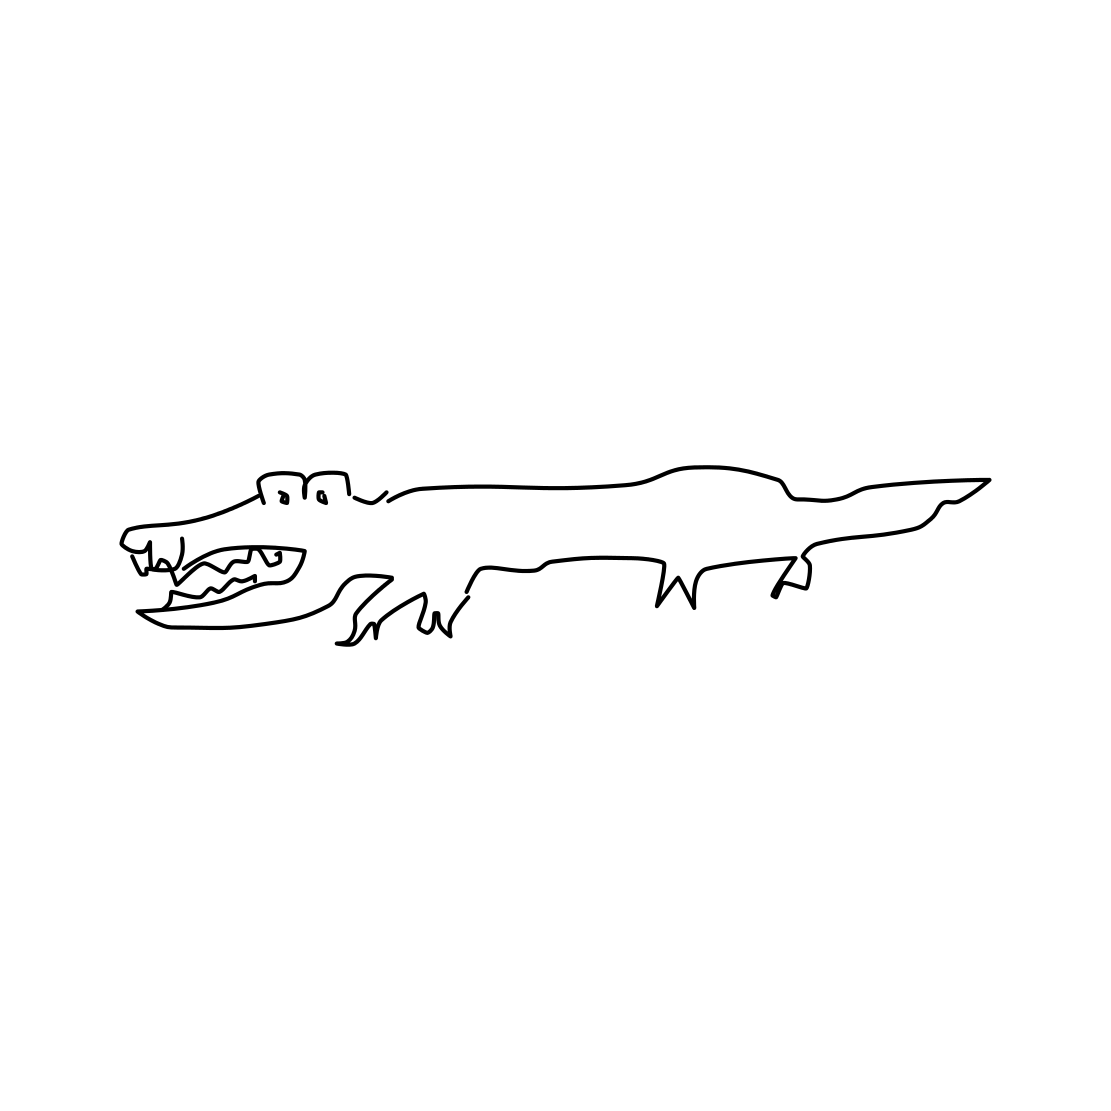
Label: crocodile